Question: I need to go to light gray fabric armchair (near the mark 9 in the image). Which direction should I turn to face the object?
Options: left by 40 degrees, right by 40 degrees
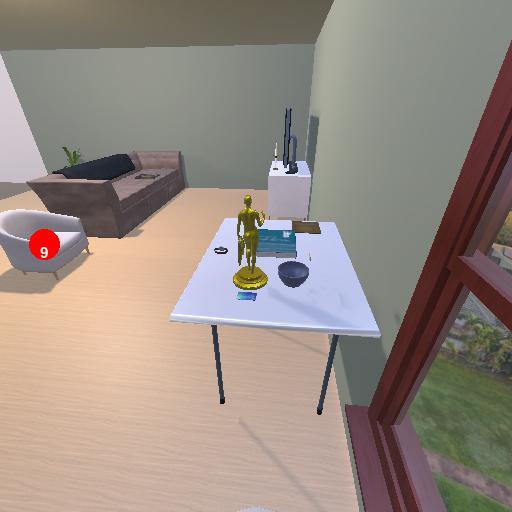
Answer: left by 40 degrees